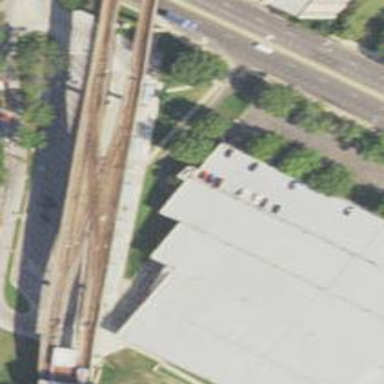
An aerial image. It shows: Railway bridge with electrified lines.